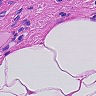
Metastatic tissue present: no